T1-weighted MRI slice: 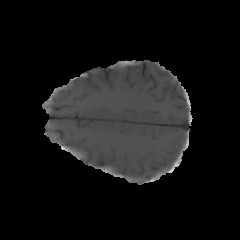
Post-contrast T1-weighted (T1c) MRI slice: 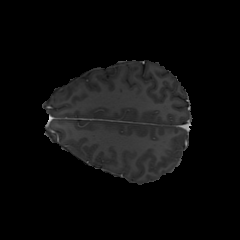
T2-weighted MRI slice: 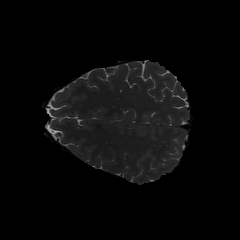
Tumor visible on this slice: no